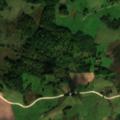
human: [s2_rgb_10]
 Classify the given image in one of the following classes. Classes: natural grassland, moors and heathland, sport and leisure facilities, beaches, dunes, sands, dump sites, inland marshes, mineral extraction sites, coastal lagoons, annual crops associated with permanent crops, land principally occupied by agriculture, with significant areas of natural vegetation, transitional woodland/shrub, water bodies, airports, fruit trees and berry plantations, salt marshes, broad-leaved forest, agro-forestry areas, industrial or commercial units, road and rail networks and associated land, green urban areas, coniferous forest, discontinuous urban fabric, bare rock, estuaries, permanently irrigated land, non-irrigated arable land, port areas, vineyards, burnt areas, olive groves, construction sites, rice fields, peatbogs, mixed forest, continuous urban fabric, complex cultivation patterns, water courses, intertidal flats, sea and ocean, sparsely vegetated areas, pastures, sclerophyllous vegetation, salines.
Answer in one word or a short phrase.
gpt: pastures, complex cultivation patterns, land principally occupied by agriculture, with significant areas of natural vegetation, broad-leaved forest